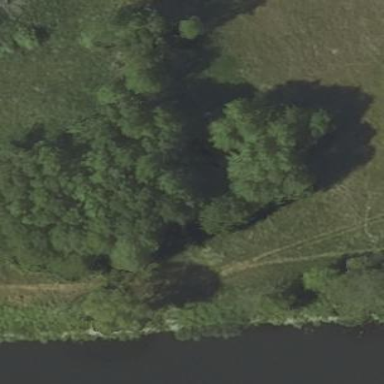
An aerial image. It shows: Forest with broadleaved trees.